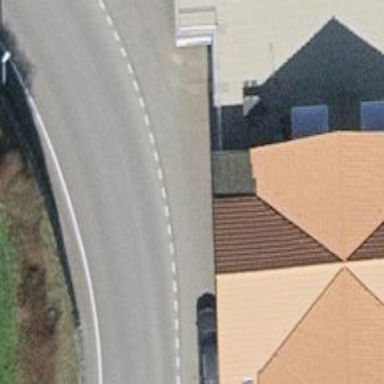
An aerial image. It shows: Bus stop with platform for public transport.